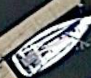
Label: Civil_yacht